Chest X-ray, PA view. Patient: 39 years old, sex F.
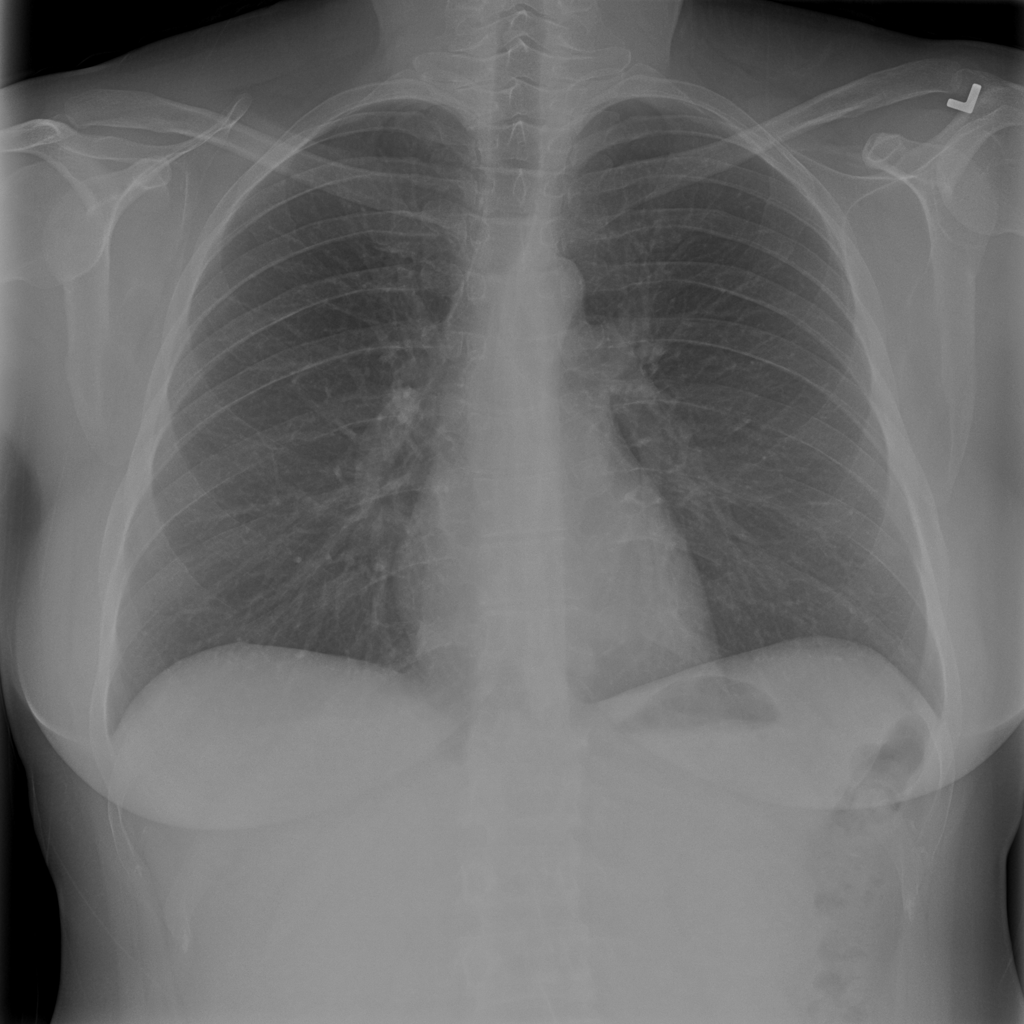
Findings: No Finding